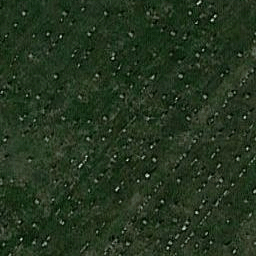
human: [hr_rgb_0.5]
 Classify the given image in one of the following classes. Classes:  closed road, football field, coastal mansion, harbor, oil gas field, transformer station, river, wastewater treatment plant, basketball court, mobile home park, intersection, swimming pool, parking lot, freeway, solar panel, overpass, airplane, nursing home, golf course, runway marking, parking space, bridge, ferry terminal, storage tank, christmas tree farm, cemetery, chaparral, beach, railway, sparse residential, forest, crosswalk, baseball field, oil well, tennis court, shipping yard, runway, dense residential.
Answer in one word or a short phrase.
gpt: cemetery